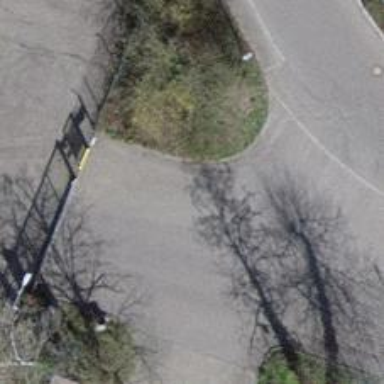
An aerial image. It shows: Gate.